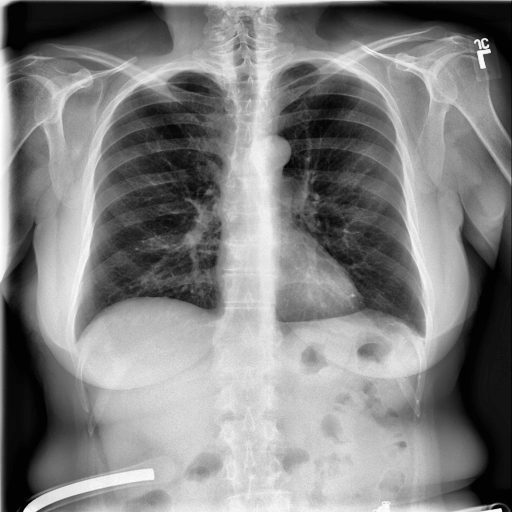
Finding: NORMAL